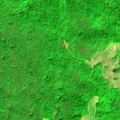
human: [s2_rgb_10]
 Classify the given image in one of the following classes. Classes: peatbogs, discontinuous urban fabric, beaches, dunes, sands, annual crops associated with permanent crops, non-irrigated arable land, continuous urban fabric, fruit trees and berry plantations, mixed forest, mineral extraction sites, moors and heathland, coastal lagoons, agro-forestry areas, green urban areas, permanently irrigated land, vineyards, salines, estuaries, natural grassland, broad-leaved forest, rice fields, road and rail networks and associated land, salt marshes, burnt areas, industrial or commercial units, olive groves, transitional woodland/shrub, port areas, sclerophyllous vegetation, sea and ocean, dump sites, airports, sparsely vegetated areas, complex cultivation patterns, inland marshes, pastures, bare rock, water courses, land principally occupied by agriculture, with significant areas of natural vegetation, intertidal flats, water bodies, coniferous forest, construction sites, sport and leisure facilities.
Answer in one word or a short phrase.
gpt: broad-leaved forest, transitional woodland/shrub